Question: I've tried multiple times, in the last trial I left almost everything by it's default. But I always get an empty error message in the end and the wizard does not complete.
I tried <URL> but it didn't work. Probably because I hava Java 7 installed ? Is there a way to start javaws in an older version context ? As in running in Java 6 mode or something ?
- -
Environment
- -

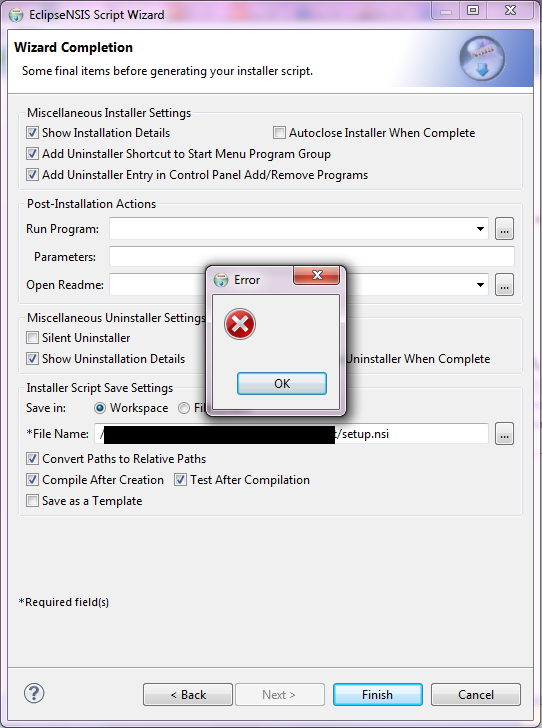
Answer: Follow this link, works on Kepler SR1
Uninstall the previous NSIS plugin and drop the files(from the link) in eclipse plugin
<URL>
<URL>